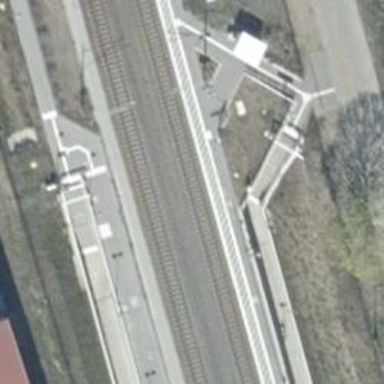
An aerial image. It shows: Footway passing through tunnel.